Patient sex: M
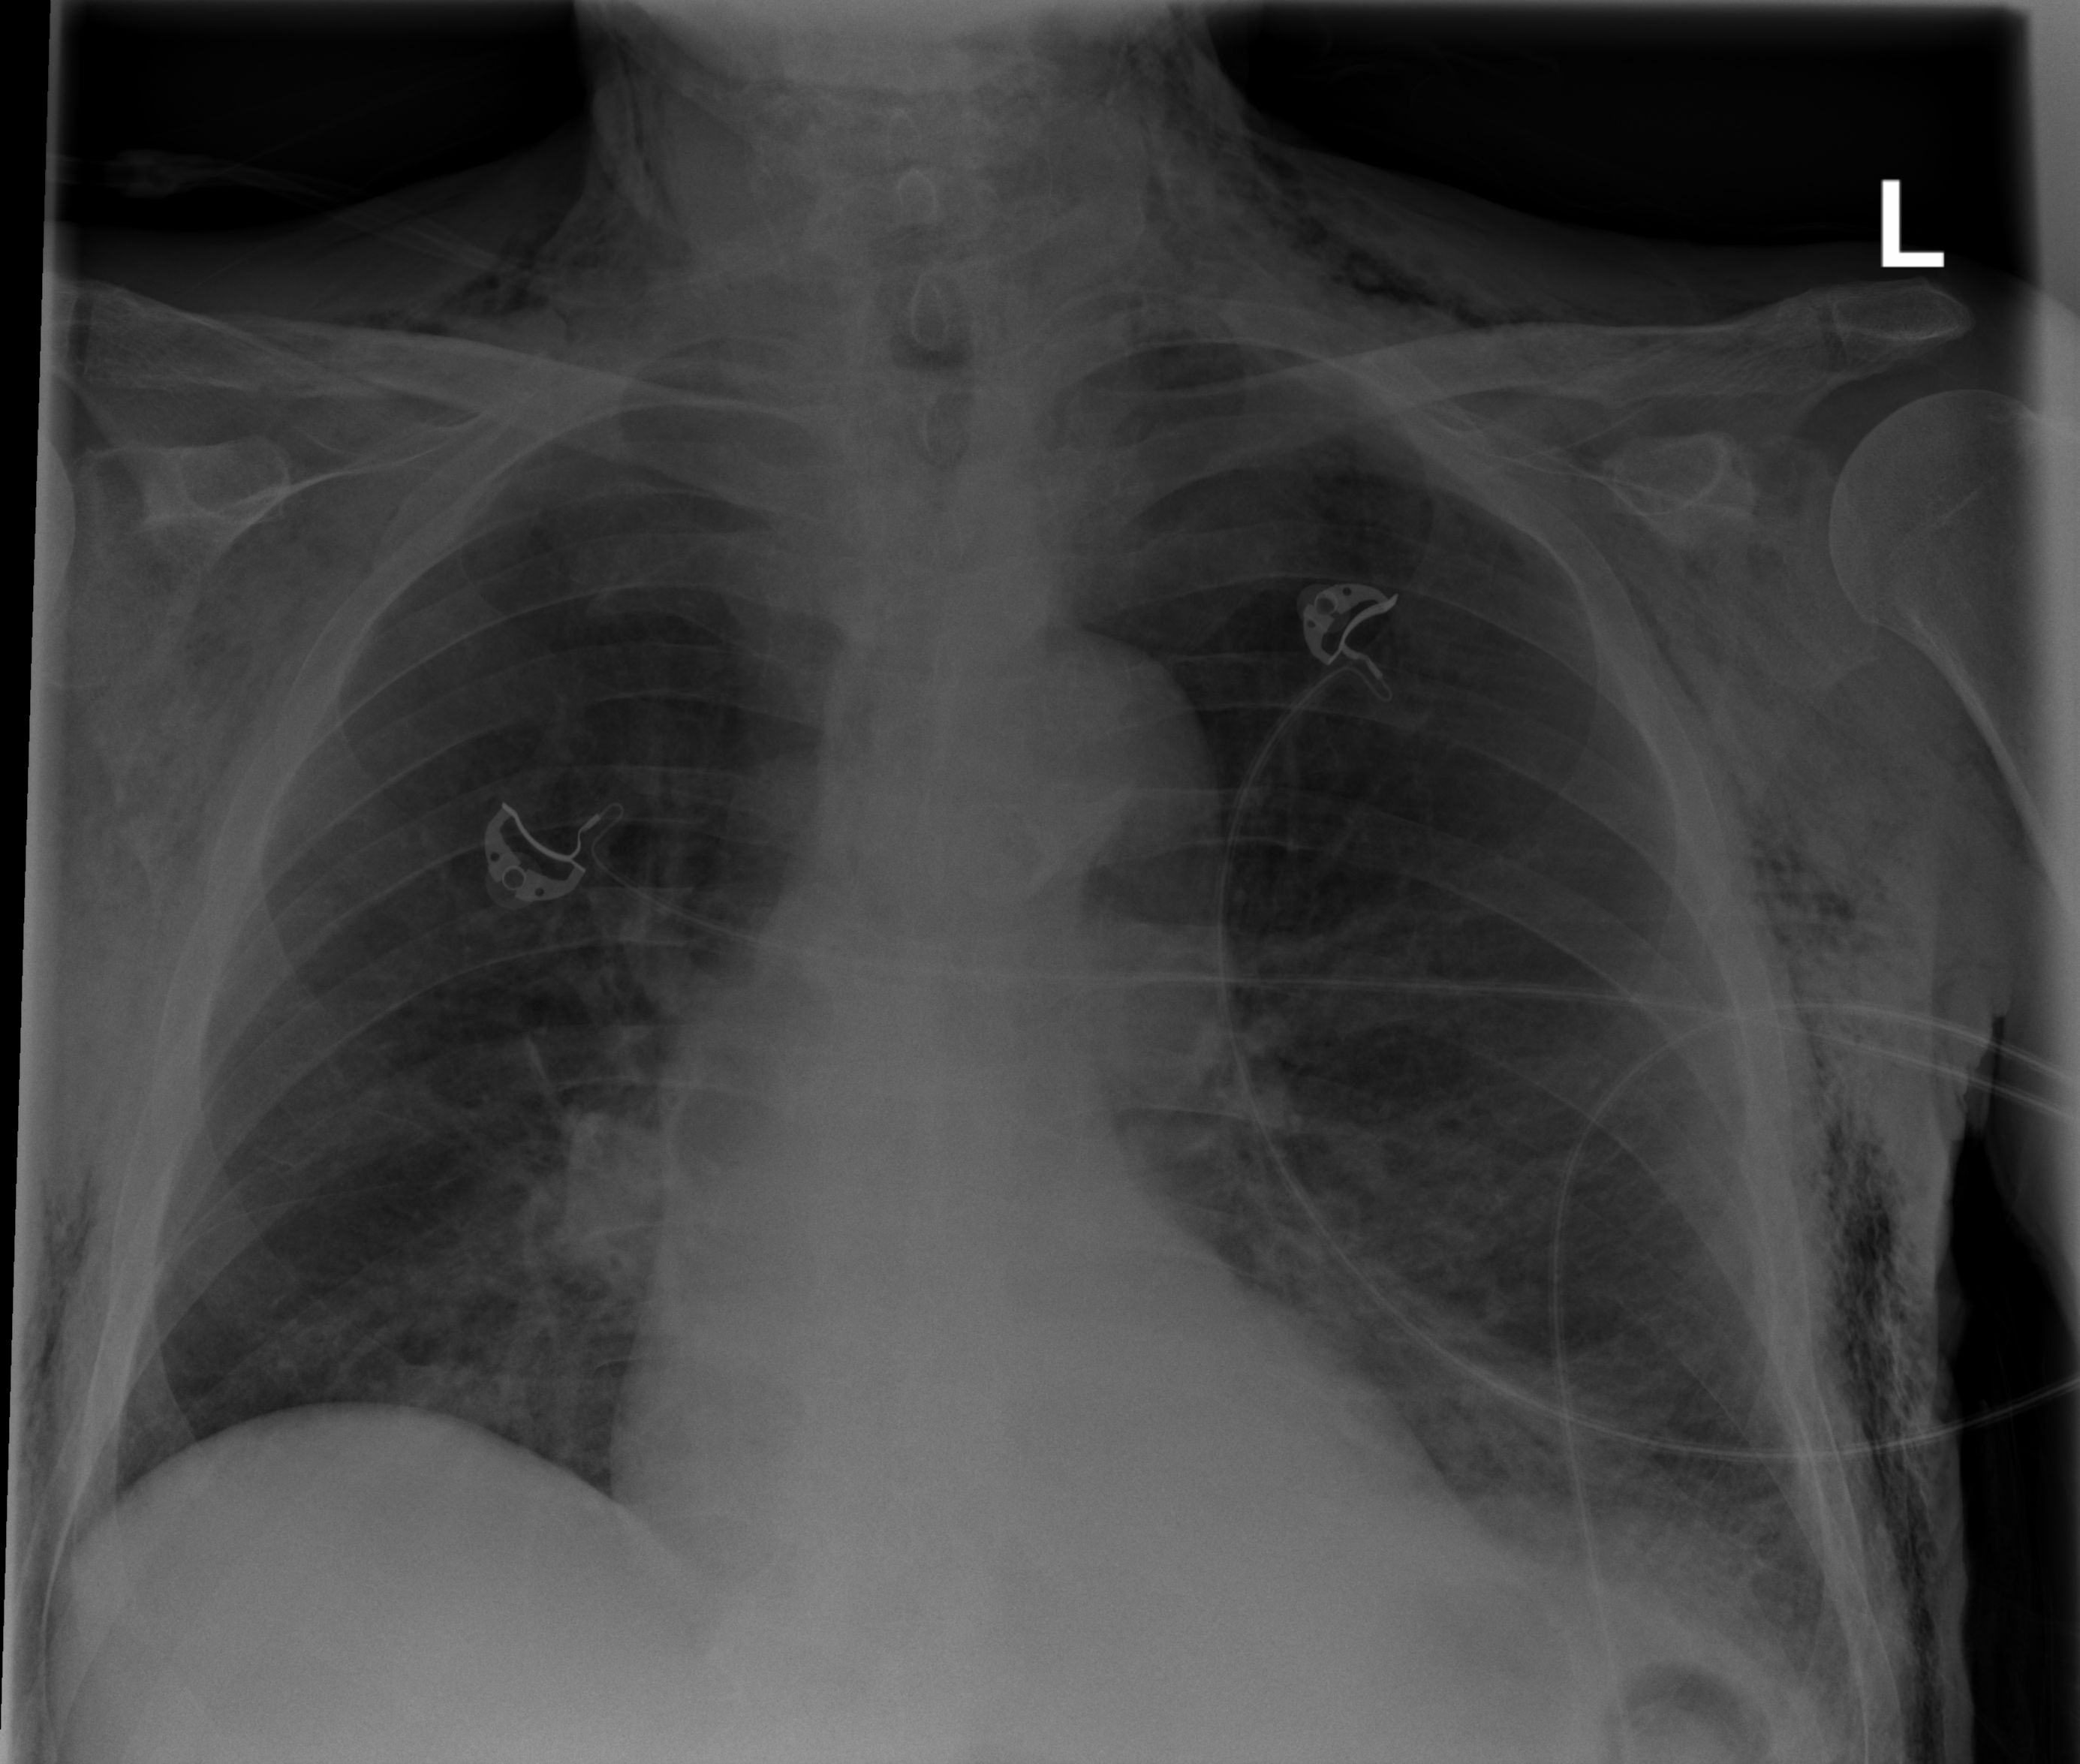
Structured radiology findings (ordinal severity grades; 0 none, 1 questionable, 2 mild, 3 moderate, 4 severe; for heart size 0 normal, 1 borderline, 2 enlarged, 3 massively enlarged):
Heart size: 0
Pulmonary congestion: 0
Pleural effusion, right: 0
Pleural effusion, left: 0
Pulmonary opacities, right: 2
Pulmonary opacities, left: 2
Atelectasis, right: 2
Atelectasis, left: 2